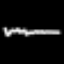
Label: squiggle